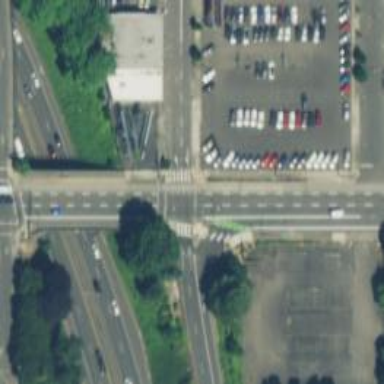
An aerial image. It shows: Primary highway bridge with asphalt surface and embedded tram rails.